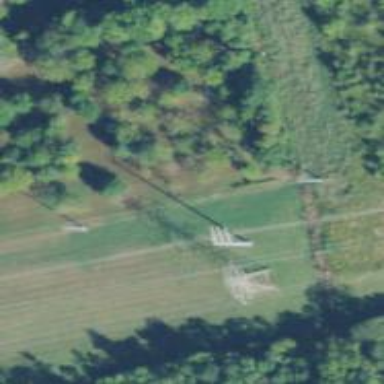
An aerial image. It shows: Power tower.